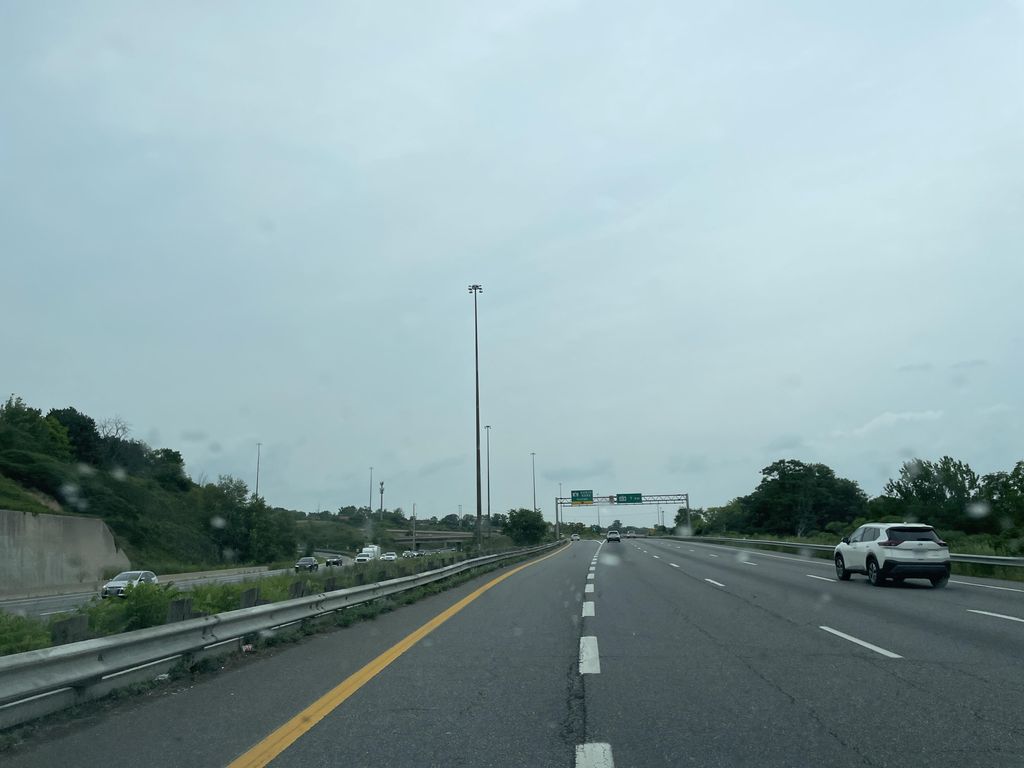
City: hamilton